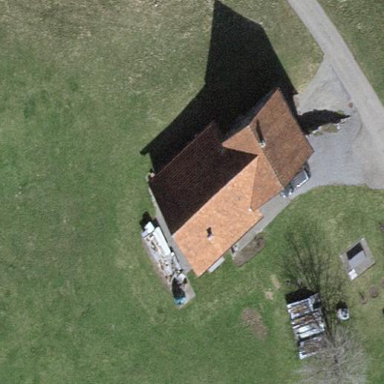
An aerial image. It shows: Simple and straightforward house.